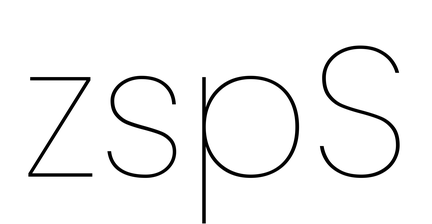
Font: Poppins-Thin